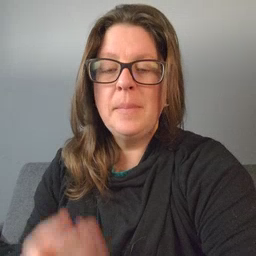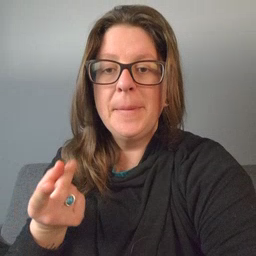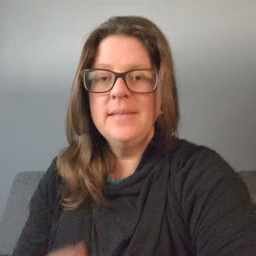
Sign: puppy